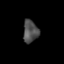
Tissue: prostate
Cell type: B cells
Senescence score: 0.349
Nuclear area (px): 334
Mean DAPI intensity: 79